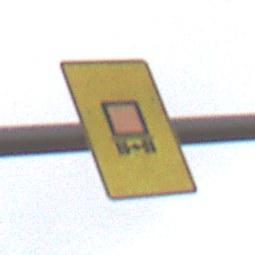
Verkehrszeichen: KennzeichnungspflichtigeFahrzeugeGefaehrlicheGueterOhnePfeilsymbol
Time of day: Midday
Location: Outdoor (RoadRail)
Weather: Overcast
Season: NotSpecified
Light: Natural